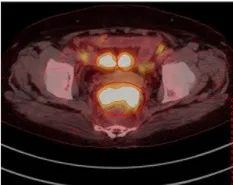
Positron emission tomography. (A) Rectouterine pouch and uterine adnexal mass.
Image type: radiology (pet)